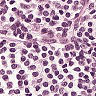
Metastatic tissue present: no